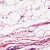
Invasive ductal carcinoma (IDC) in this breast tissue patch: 0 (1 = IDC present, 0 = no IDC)